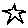
Label: star